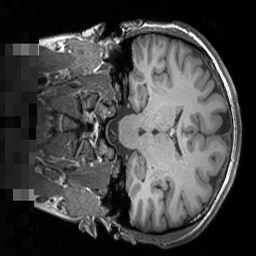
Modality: T1w
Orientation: coronal
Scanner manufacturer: siemens
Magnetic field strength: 3 T
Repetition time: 1.5 s
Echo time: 0.00291 s